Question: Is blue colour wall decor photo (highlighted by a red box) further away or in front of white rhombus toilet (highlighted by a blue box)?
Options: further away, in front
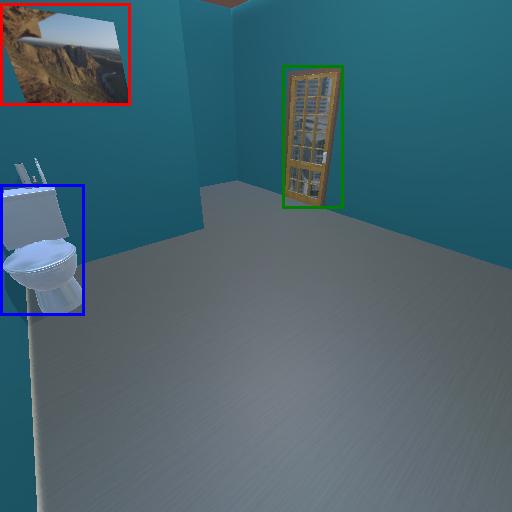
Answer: further away